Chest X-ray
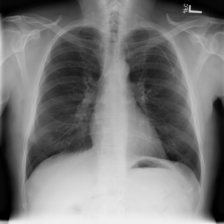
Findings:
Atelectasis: negative
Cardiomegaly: negative
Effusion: negative
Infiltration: positive
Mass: negative
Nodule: positive
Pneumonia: negative
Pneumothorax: negative
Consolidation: negative
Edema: negative
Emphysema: negative
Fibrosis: negative
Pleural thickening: negative
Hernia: negative